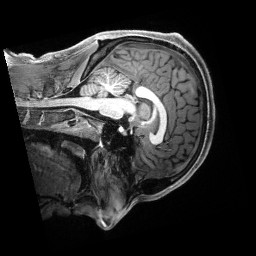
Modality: T1w
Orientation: sagittal
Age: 22
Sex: male
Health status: healthy
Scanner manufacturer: siemens
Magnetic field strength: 3 T
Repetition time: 2.5 s
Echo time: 0.00222 s